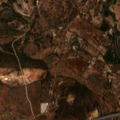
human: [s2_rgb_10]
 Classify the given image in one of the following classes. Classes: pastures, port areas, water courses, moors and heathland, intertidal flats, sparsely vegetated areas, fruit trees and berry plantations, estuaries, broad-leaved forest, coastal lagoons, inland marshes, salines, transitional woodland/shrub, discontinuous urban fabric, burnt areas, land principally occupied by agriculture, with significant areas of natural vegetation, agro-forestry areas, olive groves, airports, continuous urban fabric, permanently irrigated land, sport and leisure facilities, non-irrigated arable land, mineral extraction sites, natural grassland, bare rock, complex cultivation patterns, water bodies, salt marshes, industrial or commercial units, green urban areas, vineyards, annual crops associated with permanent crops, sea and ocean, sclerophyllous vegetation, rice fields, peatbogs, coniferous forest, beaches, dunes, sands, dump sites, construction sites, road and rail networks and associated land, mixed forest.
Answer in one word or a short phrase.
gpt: fruit trees and berry plantations, annual crops associated with permanent crops, sclerophyllous vegetation